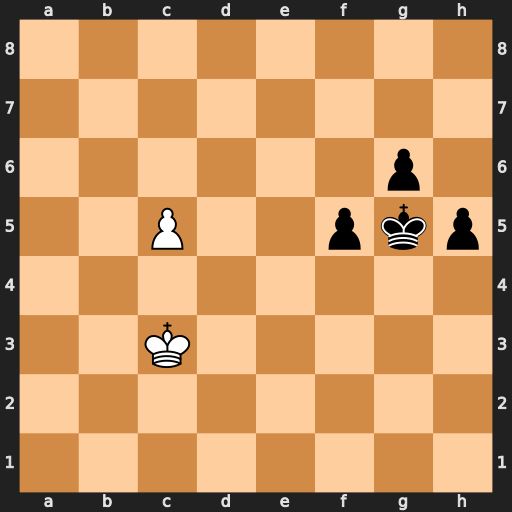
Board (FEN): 8/8/6p1/2P2pkp/8/2K5/8/8
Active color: w
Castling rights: -
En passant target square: -
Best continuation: c6 h4 c7 h3 c8=Q